Question: Is there any way that an SSIS Data Source will be getting the connection from UDL file?
I have a UDL working perfect by connecting to a server but the provider isn't available on the list that the SSIS new connection window is showing me
my udl: Provider=OraOLEDB.Oracle.1;Persist Security Info=False;User ID=username;Data Source=my_db
The list of providers in SSIS:

i also tried by using ODBC that will be connecting to the same server. The ODBC test connection succeeded but when i try to use in ssis connection manager i get the following error:
Test connection failed because of an error in initializing provider. ERROR [IM014] [Microsoft][ODBC Driver Manager] The specified DSN contains an architecture mismatch between the Driver and Application
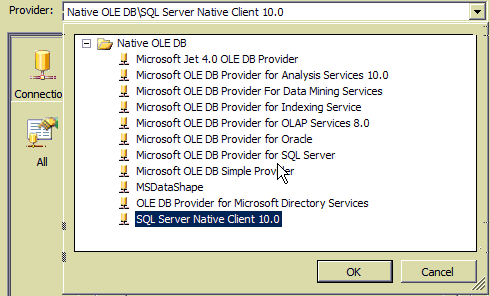
Answer: Select Properties by right clicking on your SSIS Project from Solution Explorer Pane. 'Set Run64BitRuntime = False' under Configuration Properties --> Debugging.